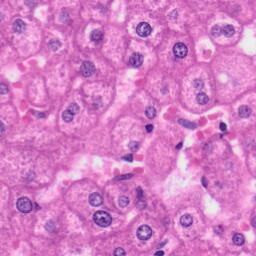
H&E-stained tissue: Liver